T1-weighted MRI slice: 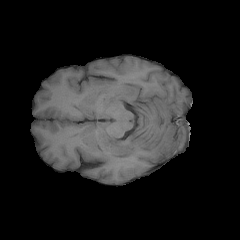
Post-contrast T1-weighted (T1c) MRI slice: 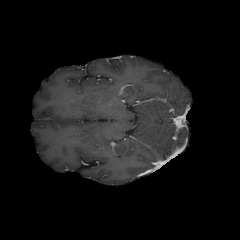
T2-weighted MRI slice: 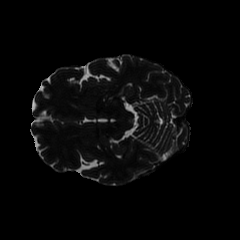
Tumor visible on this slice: no